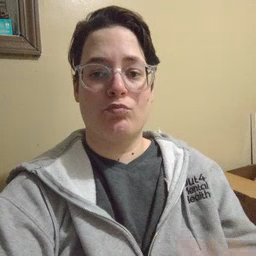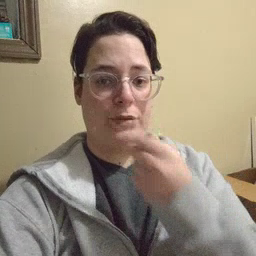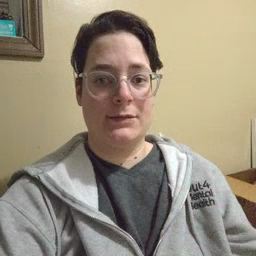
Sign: pretty